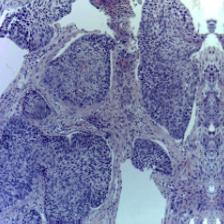
Diagnosis: OSCC